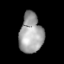
Tissue: lung
Cell type: Endothelial cells
Senescence score: 0.5845
Nuclear area (px): 909
Mean DAPI intensity: 161.66